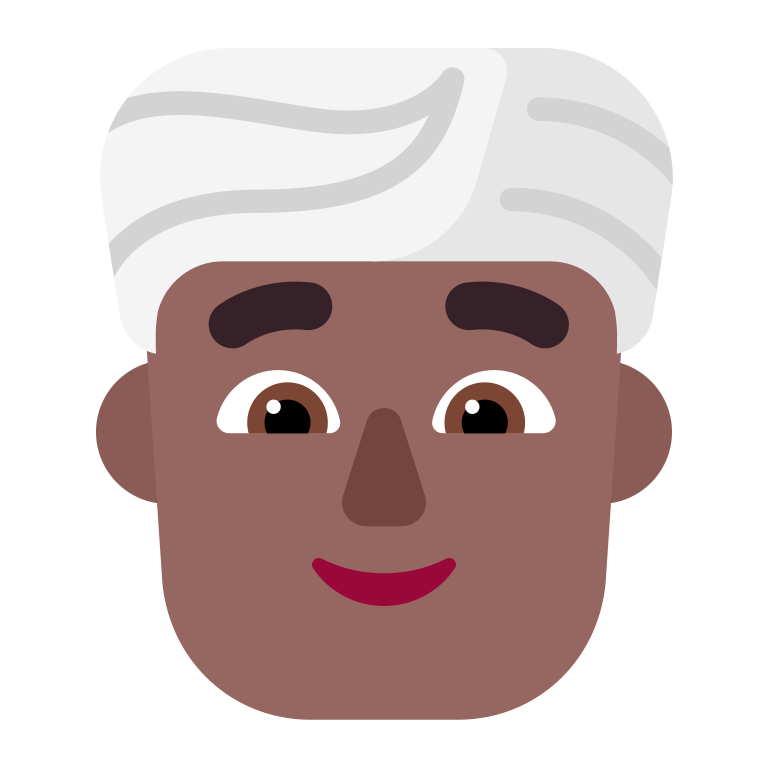
man wearing turban flat  dark